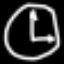
Label: clock